Field crop: maize
Growth stage: 1
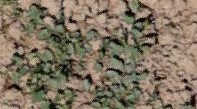
Species: convolvulus